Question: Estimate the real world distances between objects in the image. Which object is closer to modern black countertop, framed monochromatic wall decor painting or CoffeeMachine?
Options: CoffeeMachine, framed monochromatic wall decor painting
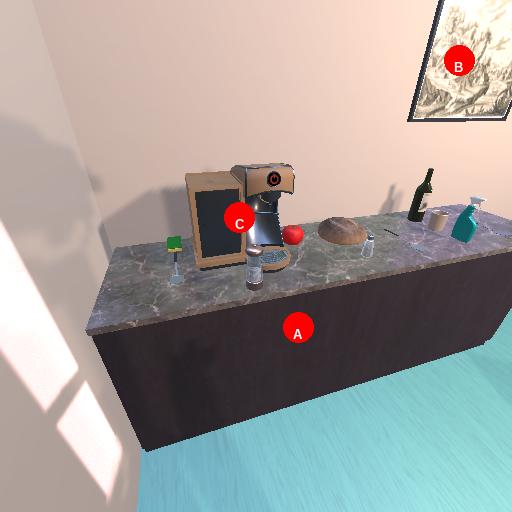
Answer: CoffeeMachine